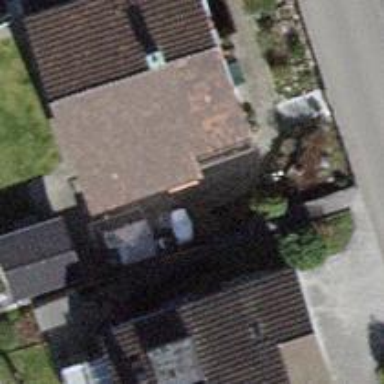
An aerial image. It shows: Residential building with gabled roof oriented across.